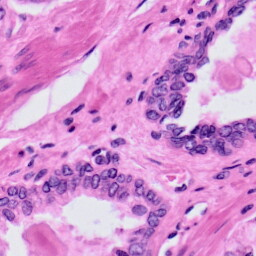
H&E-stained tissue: Prostate